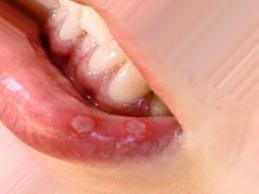
Condition: Mouth Ulcer